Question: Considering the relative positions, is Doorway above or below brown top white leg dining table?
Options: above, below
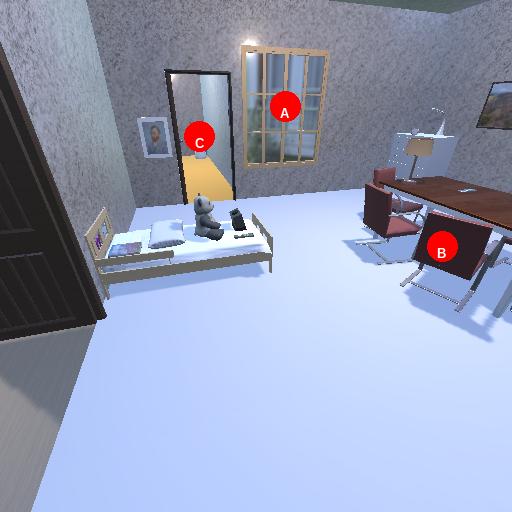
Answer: above